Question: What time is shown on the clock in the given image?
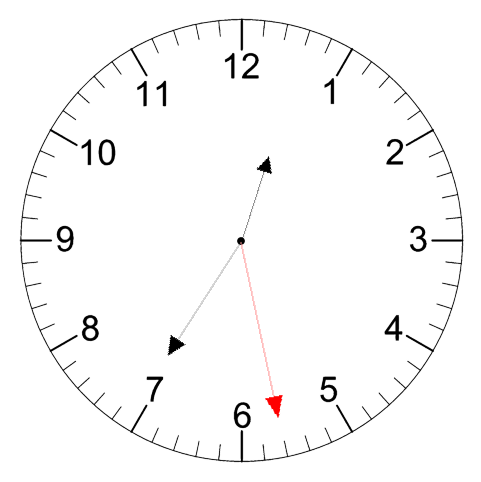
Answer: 12:35:28